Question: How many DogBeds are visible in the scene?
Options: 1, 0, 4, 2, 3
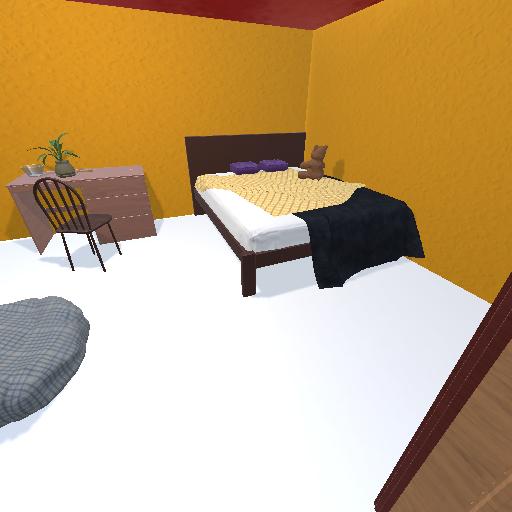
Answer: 1